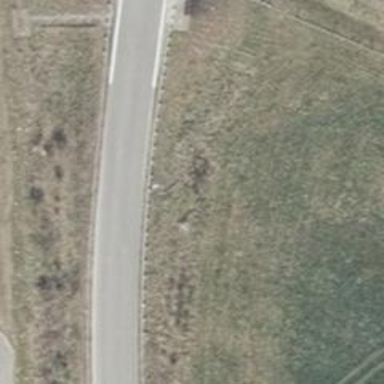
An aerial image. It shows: Unclassified road with asphalt surface and embankment.